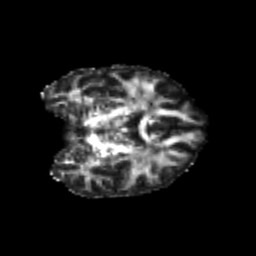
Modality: FA
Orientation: coronal
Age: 22
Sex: female
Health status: healthy
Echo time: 0.074 s